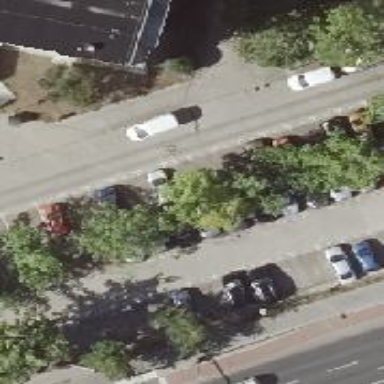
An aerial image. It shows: Residential road with concrete surface. There is parallel on-street parking on the right lane.